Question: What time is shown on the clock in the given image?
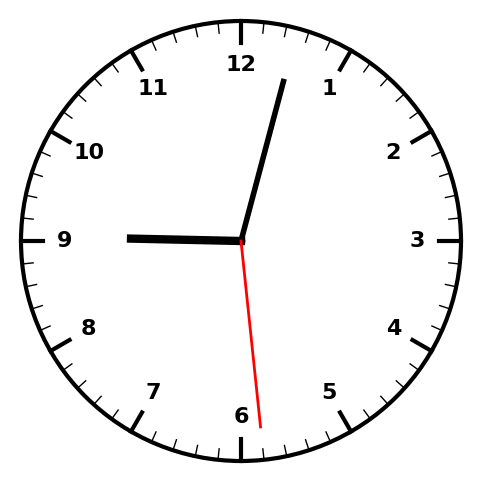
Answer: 09:02:29